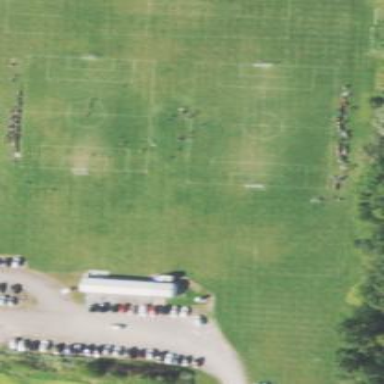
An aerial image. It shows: Soccer pitch for leisure land activities.